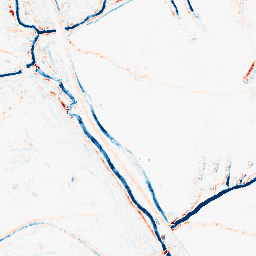
Category: morphological
Decomposition family: morphological_ellipse
Decomposition parameters: operation: average
width: 5
height: 5
Upsampling method: quadratic
Upsampling parameters: scale: 8
Upsampling scale: 8